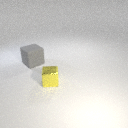
small yellow metal cube in front of large gray rubber cube